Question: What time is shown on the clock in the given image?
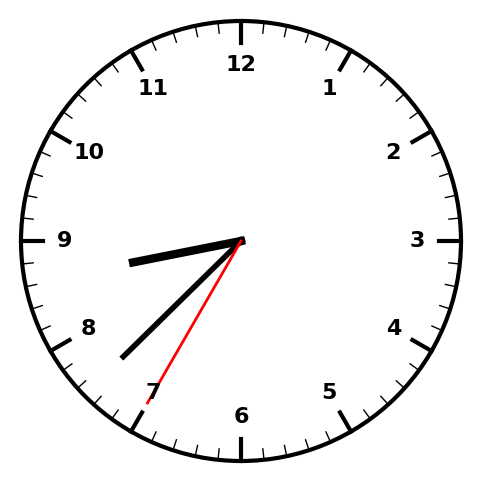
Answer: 08:37:35